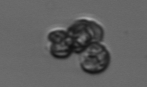
Label: Corymbellus